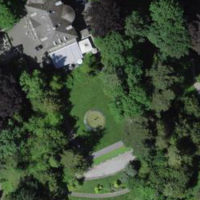
EUNIS habitat code: 53
Species observed at this site:
Allium ursinum
Corylus avellana
Ilex aquifolium
Ostrya carpinifolia
Leucojum vernum
Aegopodium podagraria